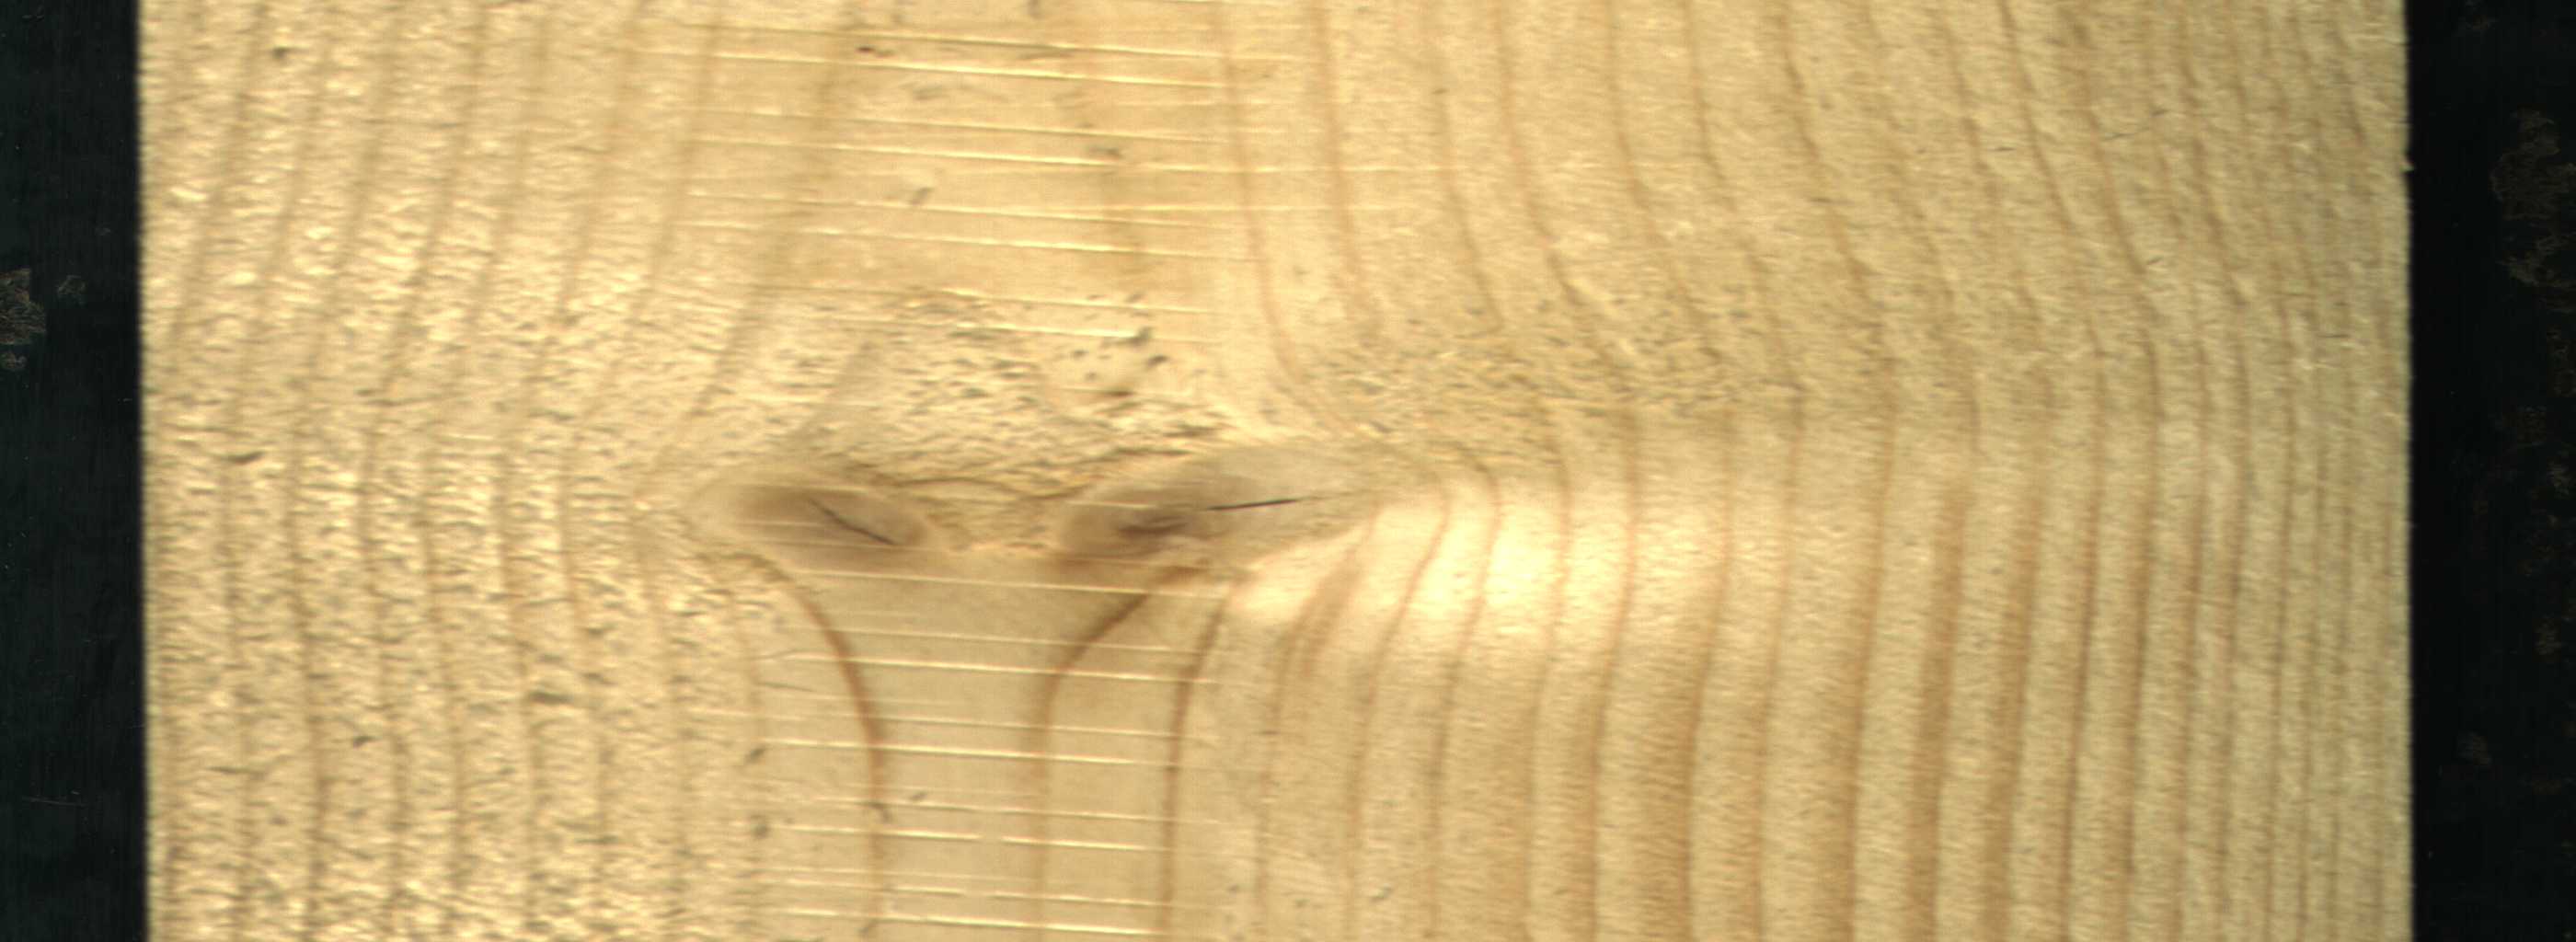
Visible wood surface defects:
Live_Knot
Live_Knot